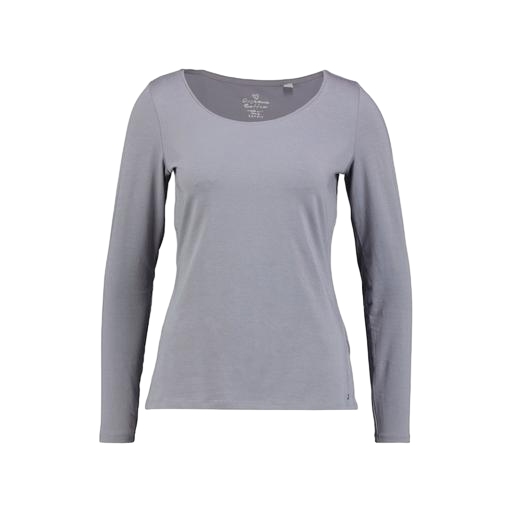
longsleeve t-shirt, longsleeved t-shirt, long-sleeve top, white background